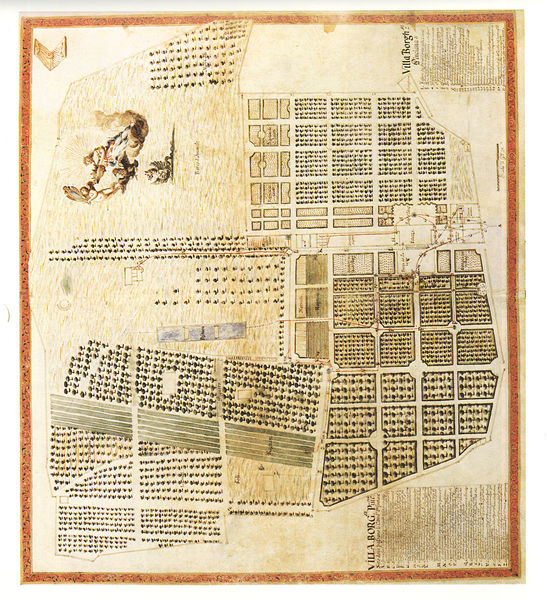
Titel: Villa Borghese Pinciana; Sito dove passano li condotti delle fontane
Institution: Archiv Borghese Vaticano
Schlagwörter: bäume, stadt, zeichnung, anlage, gebäude, rot, architektur, rahmen, feld, felder, wege, land, schrift, papier, weizen, grafik, rand, oben, punkte, illustration, text, beschriftung, pool, villa, karte, anwesen, beete, landwirtschaft, plan, gärten, geometrie, legende, grundriss, zeichung, bauplan, kartographie, grundris, historischer plan, roter rand, anpflanzungen, gartenbebauungsplan, beetanordnung